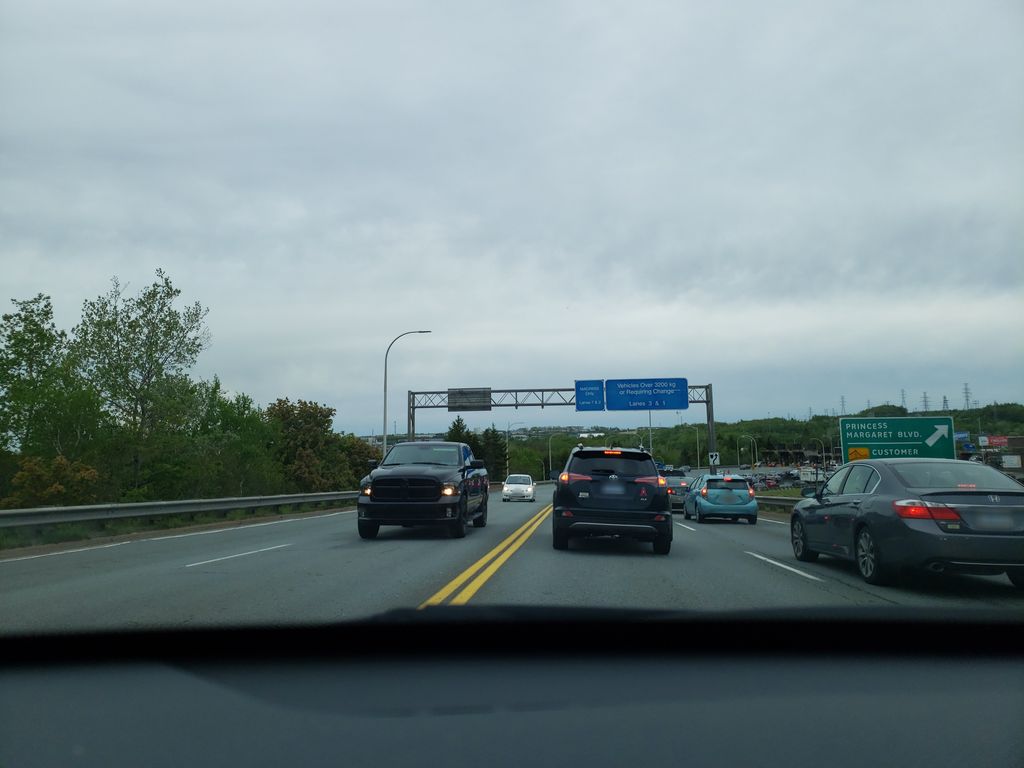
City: halifax